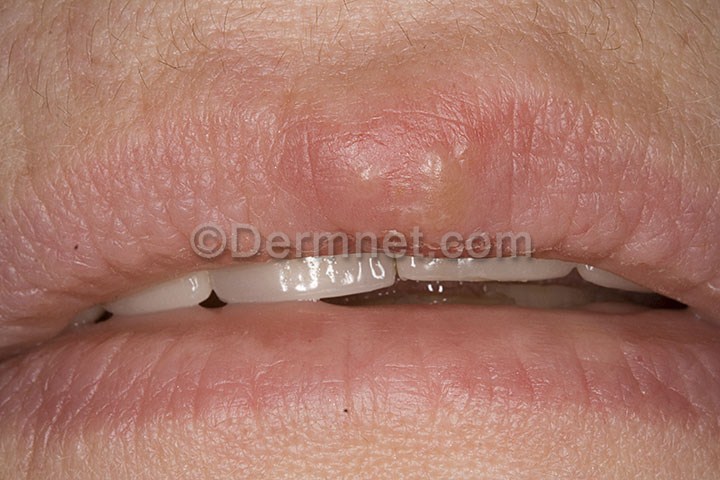
Disease: Warts Molluscum and other Viral Infections